Question: I've created an addin for visual studio 2010 in WPF. Everything looks good except that when docked, the tab name disappears. See below for screenshot.

I found something on the MSDN forums stating the following
>
1. Get corresponding IVsWindowFrame for mWindow using IVsUIShell.GetToolWindowEnum().
2. Call IVsWindowFrame.SetProperty((int)__VSFPROPID.VSFPROPID_Caption, "my caption");
I've tried doing this but I can't get the IDE to recognize the method GetService in which to find the IVsUIShell. After that it gets worse.
Does anybody understand this instruction and if so, could you help me get there. It seems like I'm missing a reference, but everything else looks normal.
Thanks in Advance, Chris
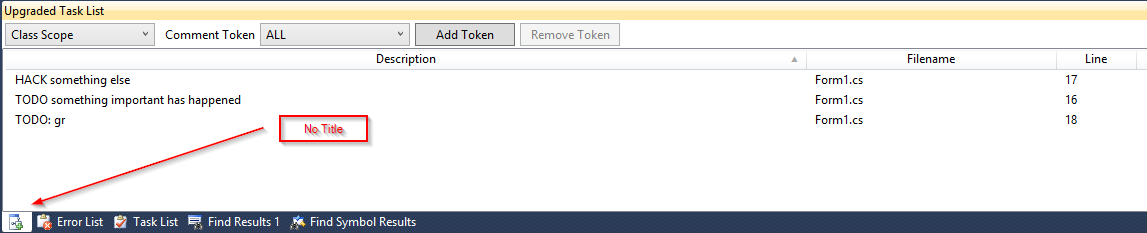
Answer: I finally figured it out. Here's the code I ended up using -
'''
// Get the service provider on the object
Microsoft.VisualStudio.Data.ServiceProvider serviceProvider = new Microsoft.VisualStudio.Data.ServiceProvider(this._applicationObject as Microsoft.VisualStudio.OLE.Interop.IServiceProvider);
// Get the shell service
var vsUIShell = (IVsUIShell)serviceProvider.GetService(typeof(SVsUIShell));
Guid slotGuid = new Guid(guidString);
// Find the associated window frame on this toolwindow
IVsWindowFrame wndFrame;
vsUIShell.FindToolWindow((uint)__VSFINDTOOLWIN.FTW_fFrameOnly, ref slotGuid, out wndFrame);
// Set the text on the window tab name
wndFrame.SetProperty((int)__VSFPROPID.VSFPROPID_Caption, "Upgraded Task List");
'''
It gets the service provider from the visual studio instance. Then you can get the toolwindow frame with the GUID of the tool window. Finally, set the text on the tool window tab with the final line.
Hope that makes sense. It took me a long time to figure this out.